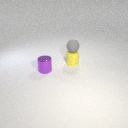
small purple metal cylinder in front of small yellow rubber cylinder